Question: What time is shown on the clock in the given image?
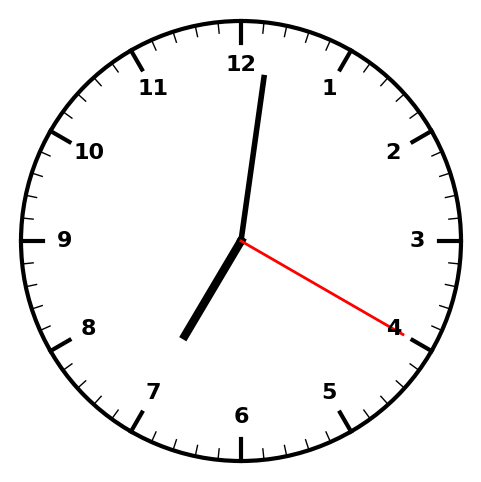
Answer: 07:01:20